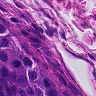
Metastatic tissue present: yes